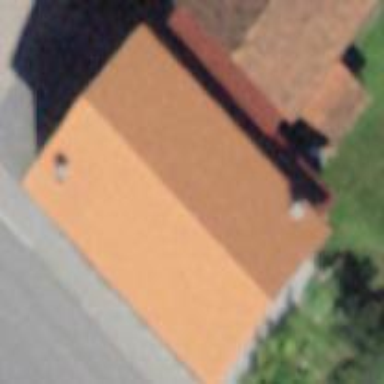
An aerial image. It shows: Simple and straightforward house.